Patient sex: M
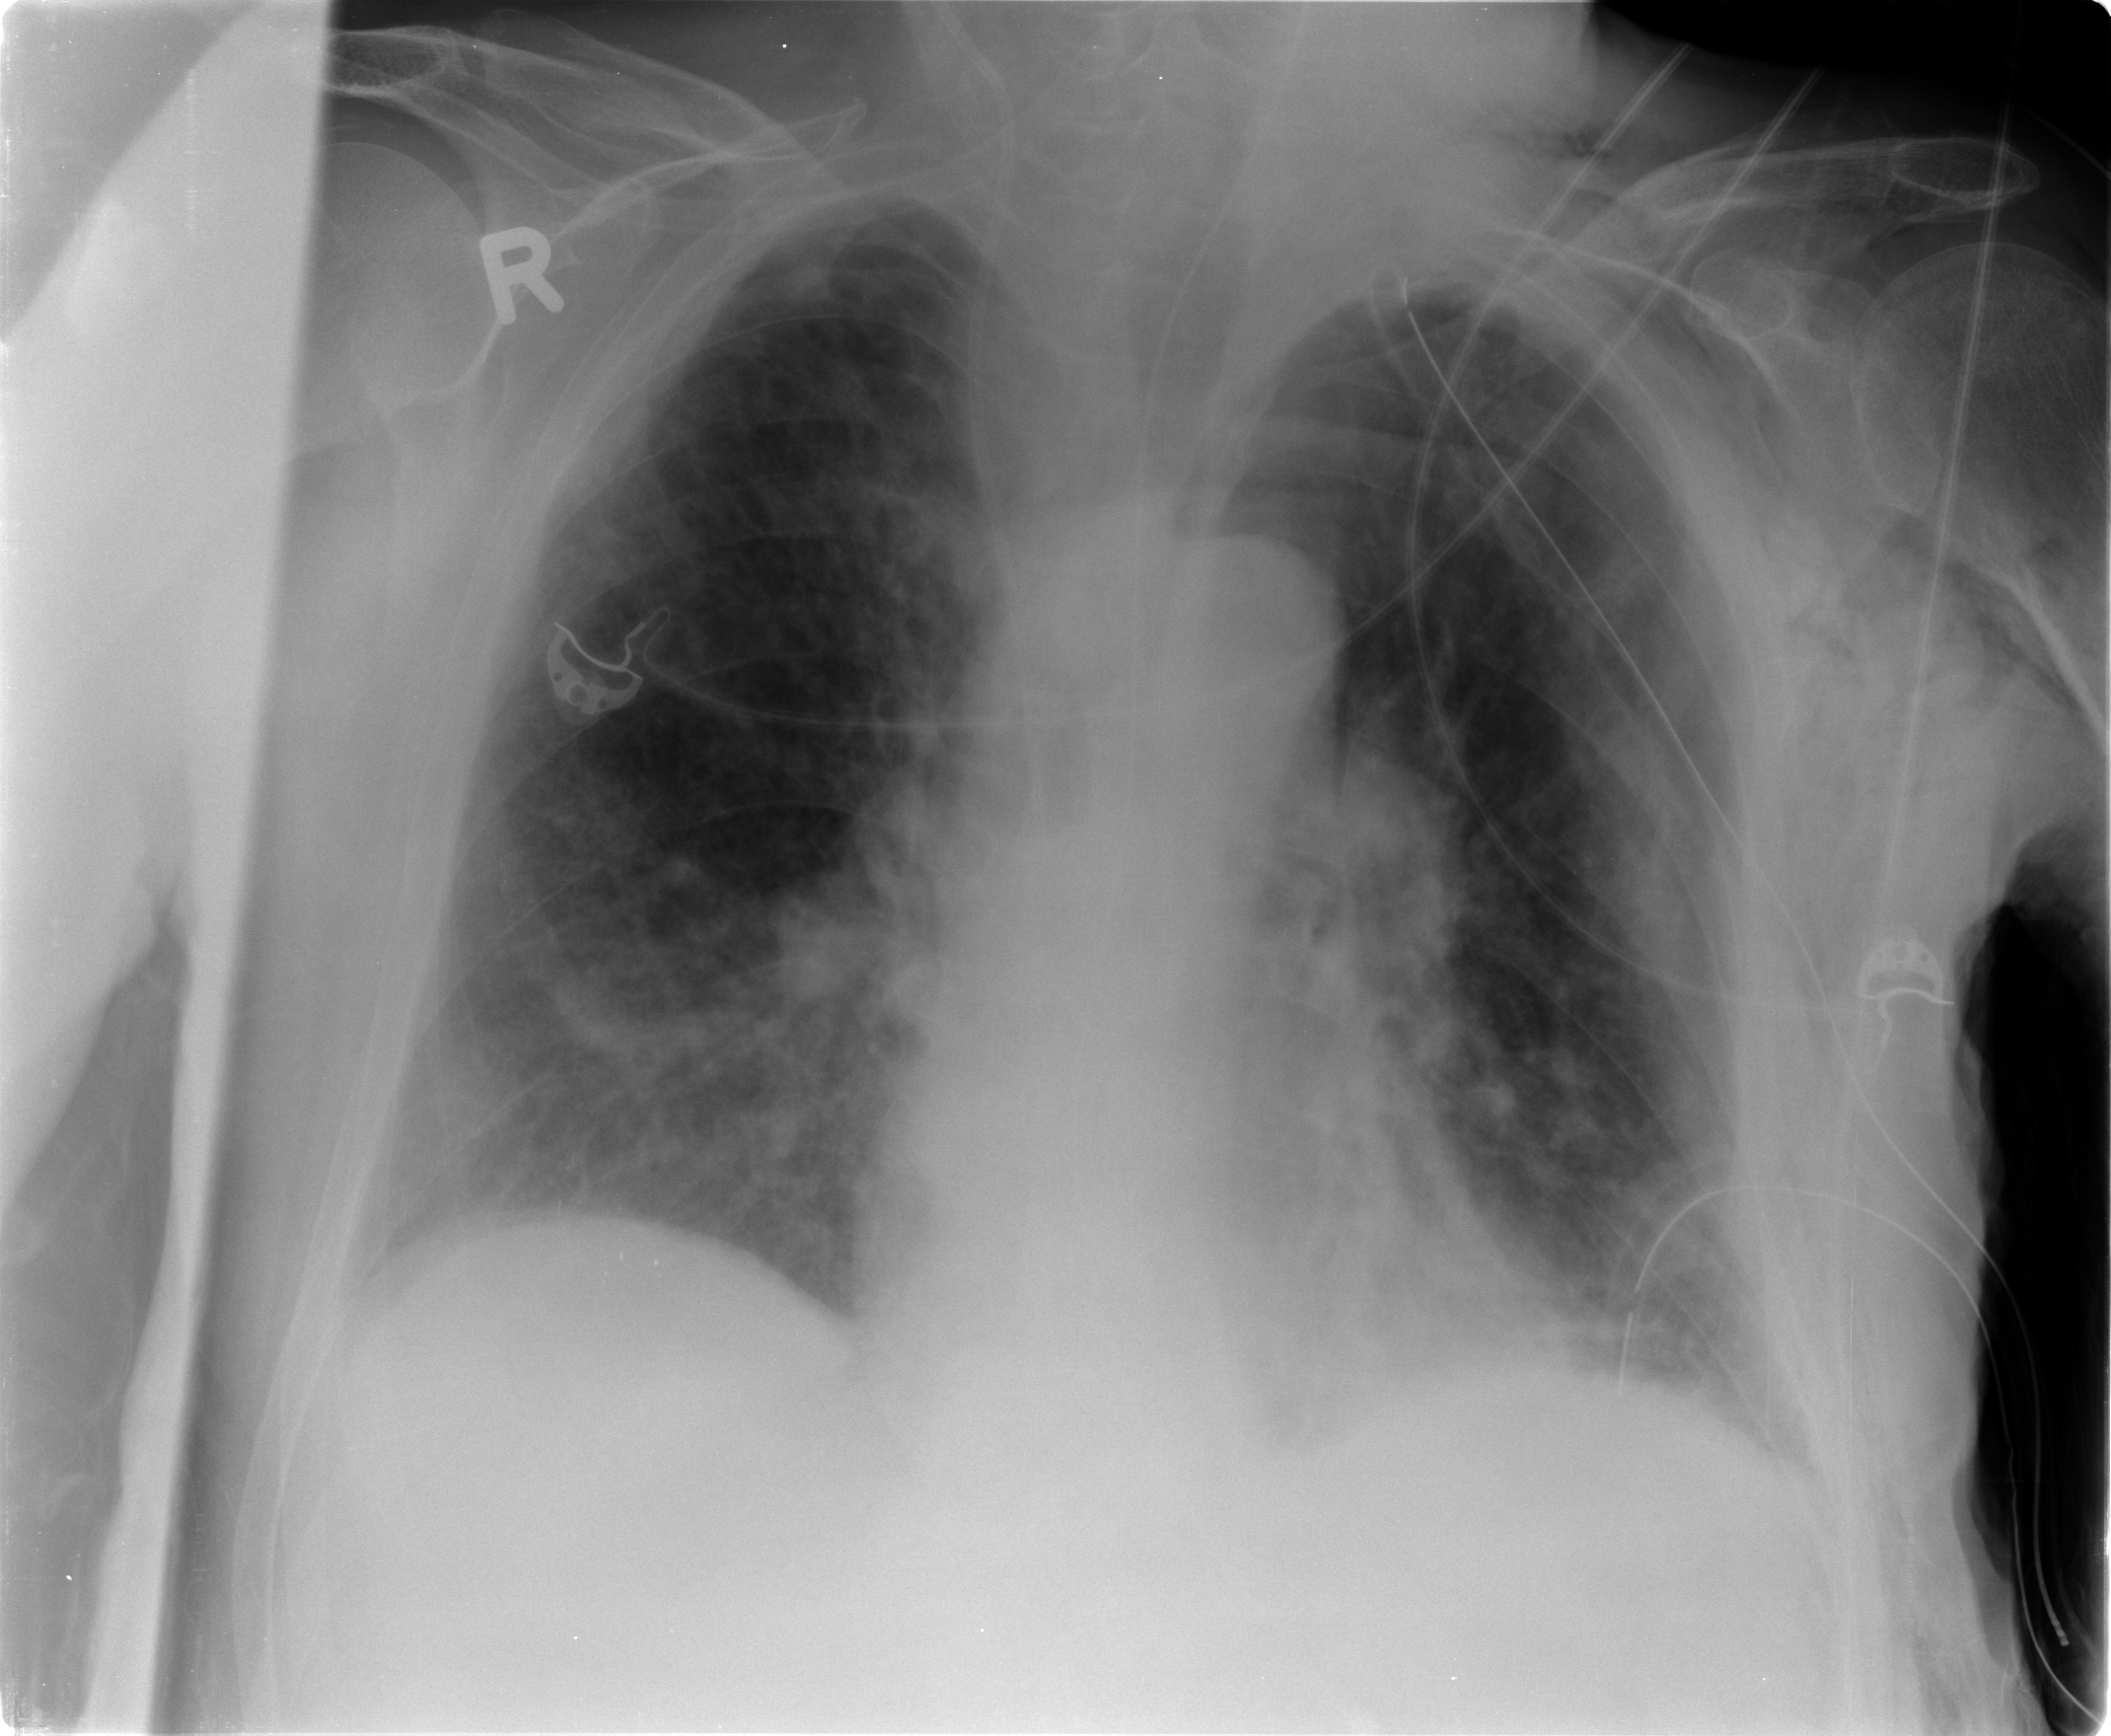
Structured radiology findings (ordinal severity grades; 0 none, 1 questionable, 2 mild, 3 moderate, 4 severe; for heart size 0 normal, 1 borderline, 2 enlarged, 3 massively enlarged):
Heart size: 0
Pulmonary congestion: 2
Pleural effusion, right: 0
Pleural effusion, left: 0
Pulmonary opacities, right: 2
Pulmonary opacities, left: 2
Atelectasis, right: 2
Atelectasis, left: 2